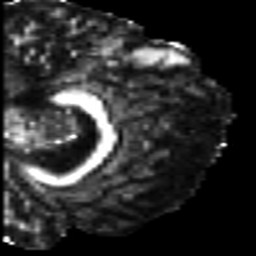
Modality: FA
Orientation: sagittal
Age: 19
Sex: male
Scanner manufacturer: siemens
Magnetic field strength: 3 T
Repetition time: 7 s
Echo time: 0.0926 s